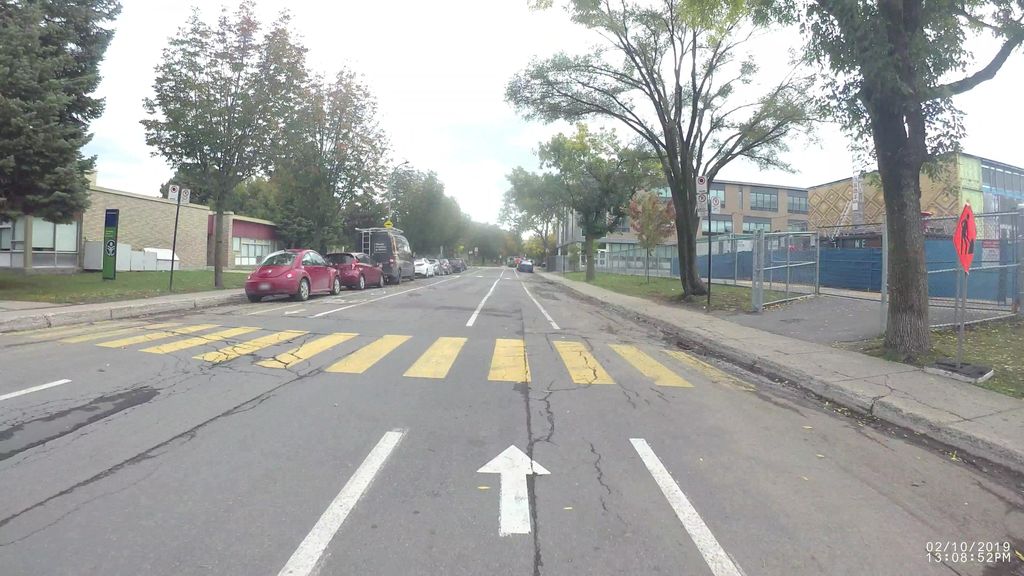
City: montreal